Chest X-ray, AP view. Patient: 29 years old, sex M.
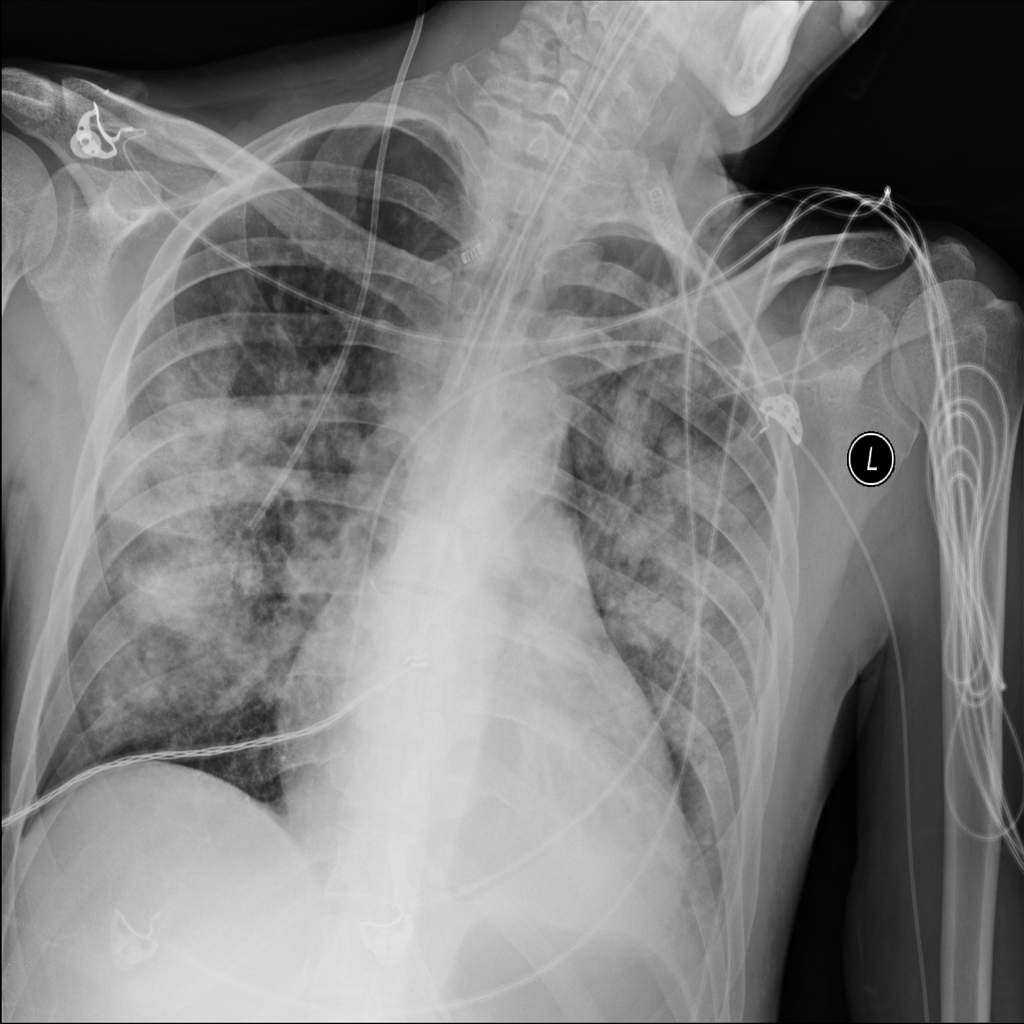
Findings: Infiltration